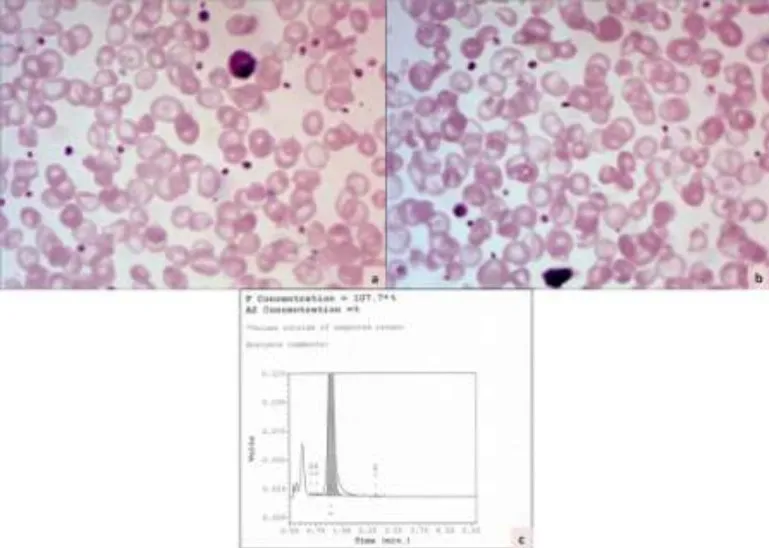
Photomicrographs of peripheral smears of the patient showing microcytic hypochromic red cells with target cells, basophilic stippling and moderate anisopoikilocytosis (a & b, Giemsa x400). HPLC graph demonstrated 100% HbF in the child with absent HbA and HbA2 (c.
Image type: pathology (h&e)